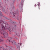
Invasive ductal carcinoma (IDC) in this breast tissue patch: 1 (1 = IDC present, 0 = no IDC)